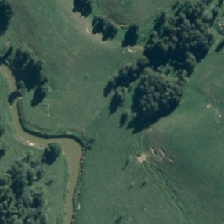
Land cover: indigenous_forest